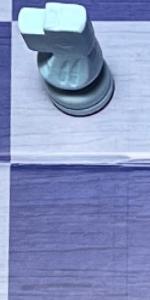
Label: Empty